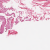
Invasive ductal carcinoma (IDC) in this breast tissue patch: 0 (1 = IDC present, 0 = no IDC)